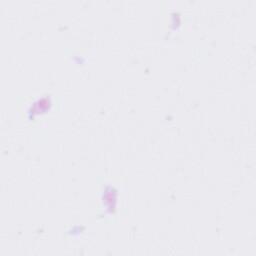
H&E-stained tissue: Tonsil